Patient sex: F
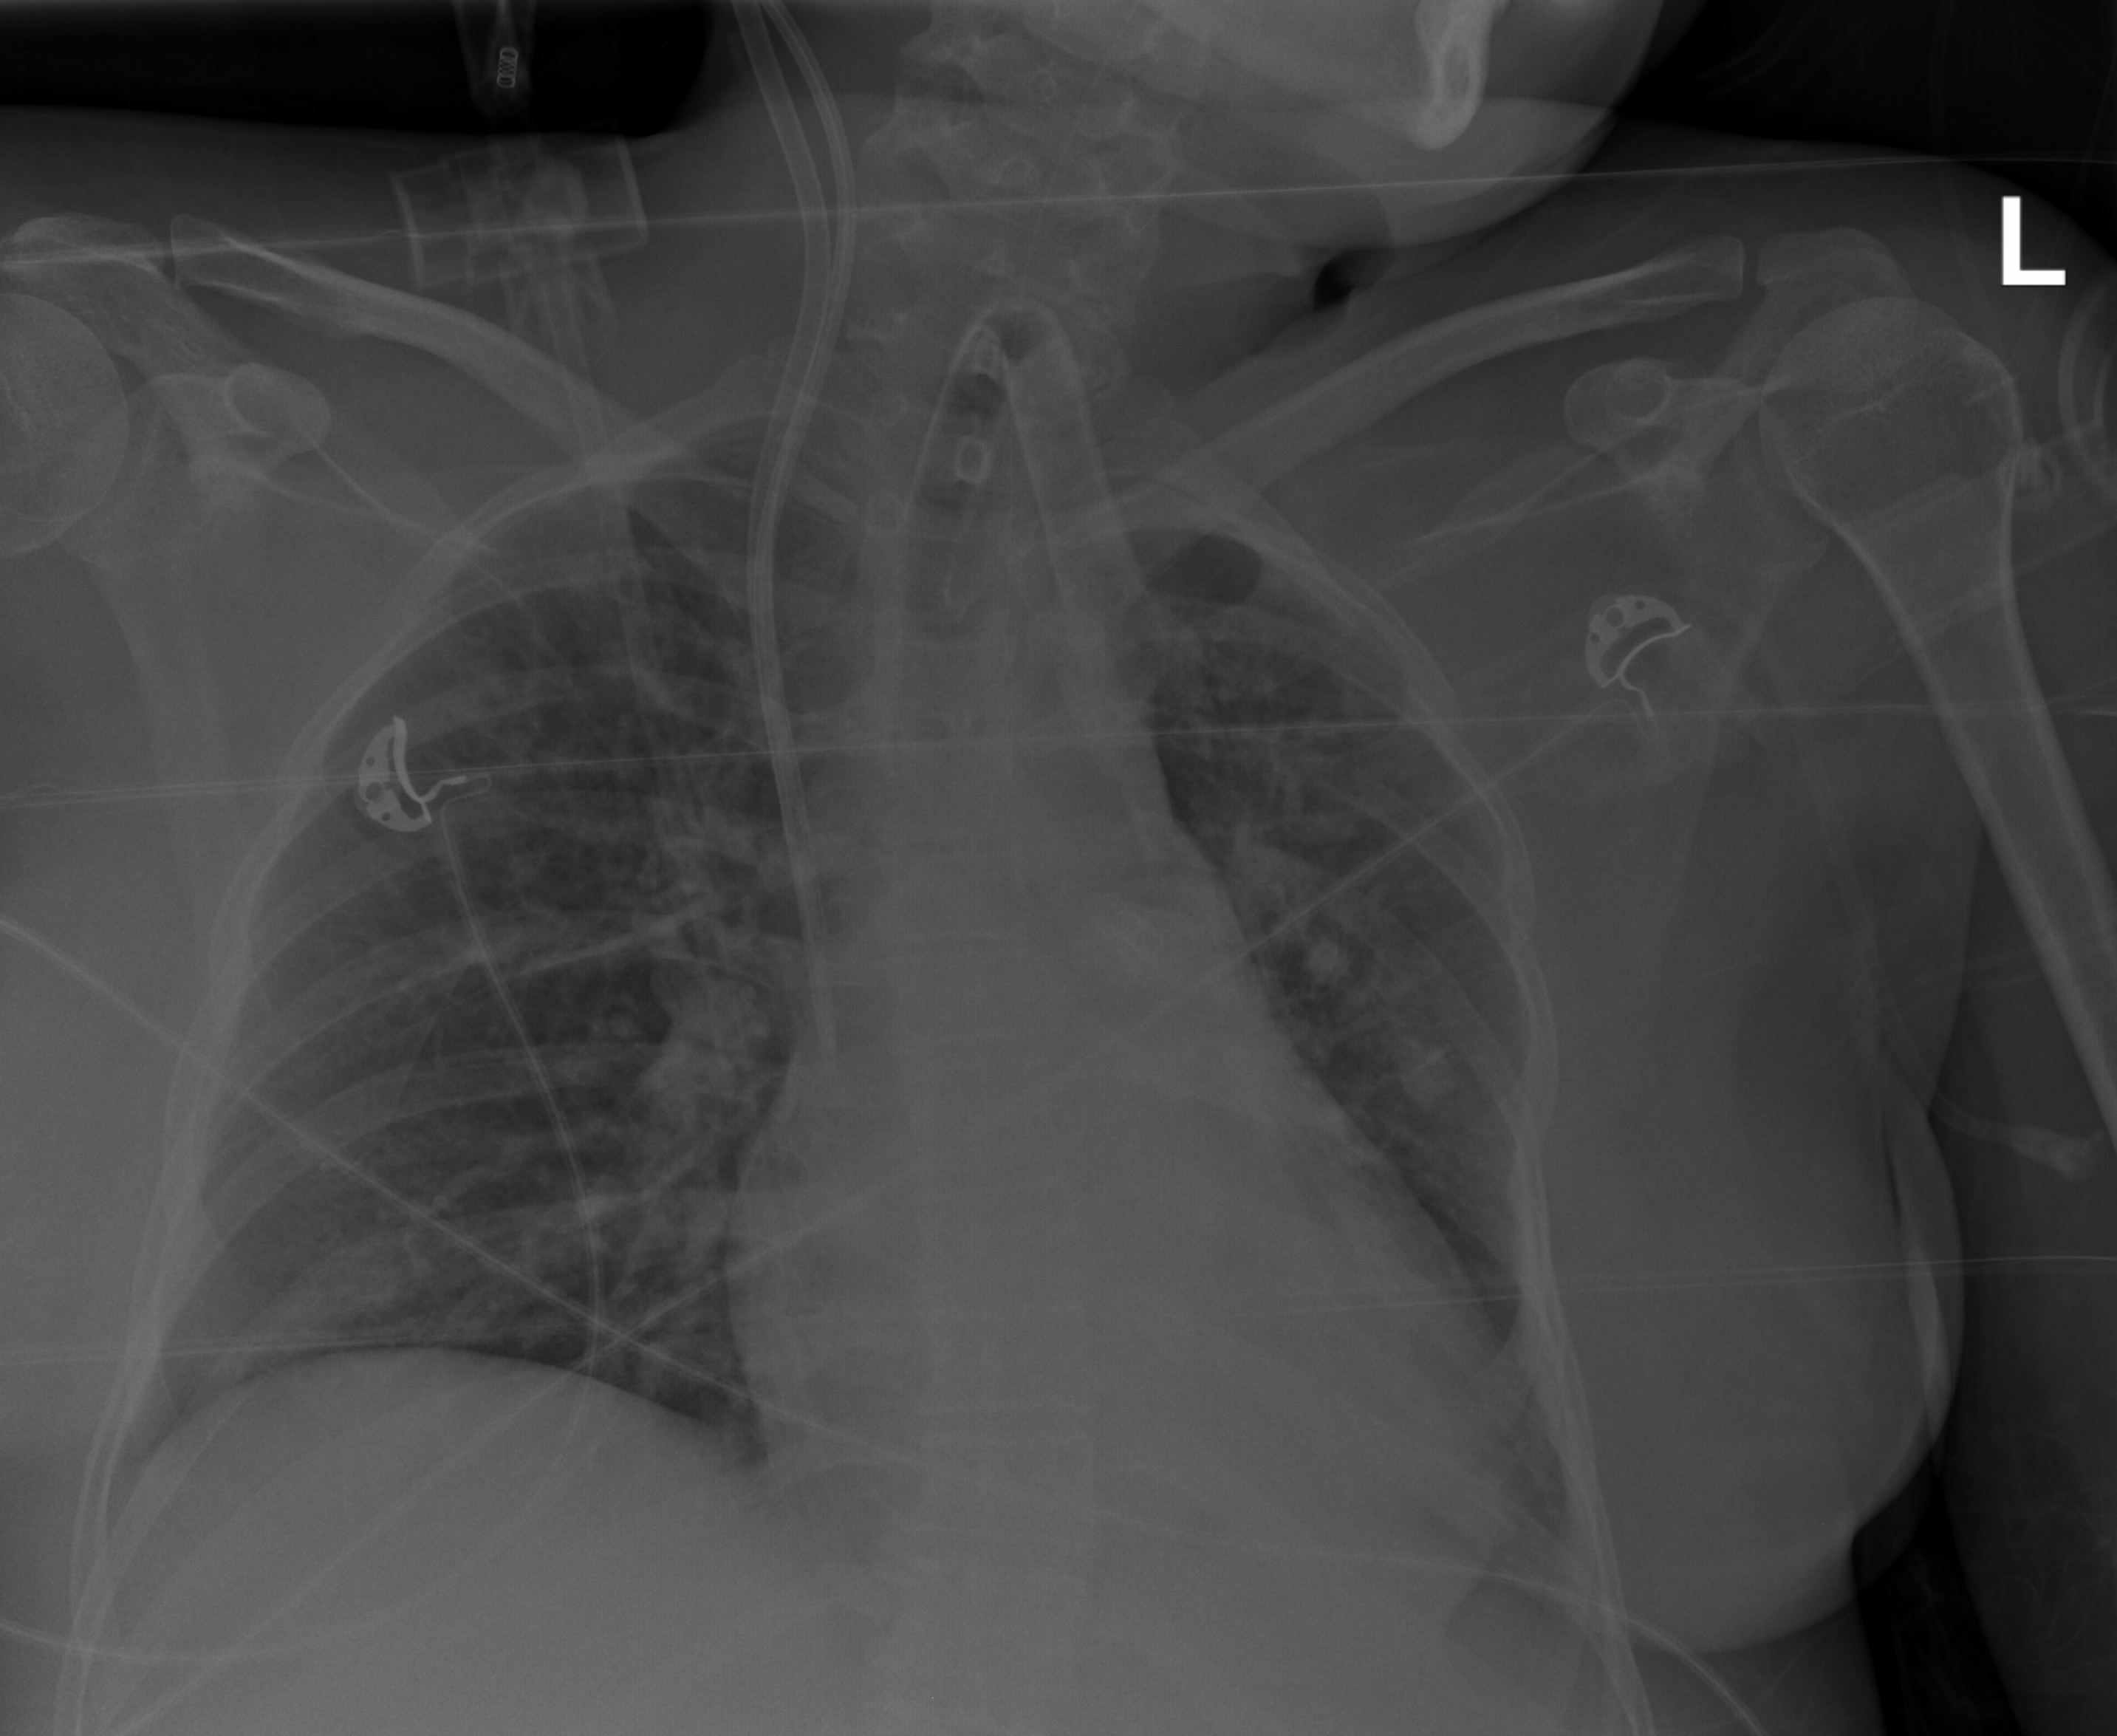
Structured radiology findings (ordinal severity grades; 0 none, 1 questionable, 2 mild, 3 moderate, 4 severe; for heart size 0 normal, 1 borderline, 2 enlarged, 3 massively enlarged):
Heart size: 1
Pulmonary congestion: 0
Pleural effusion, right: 0
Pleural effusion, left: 2
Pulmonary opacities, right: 2
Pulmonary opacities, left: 2
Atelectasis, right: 0
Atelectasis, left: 0